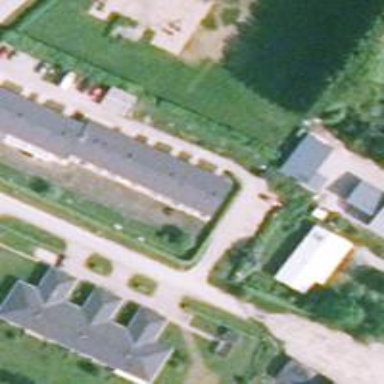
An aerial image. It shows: Terrace building.